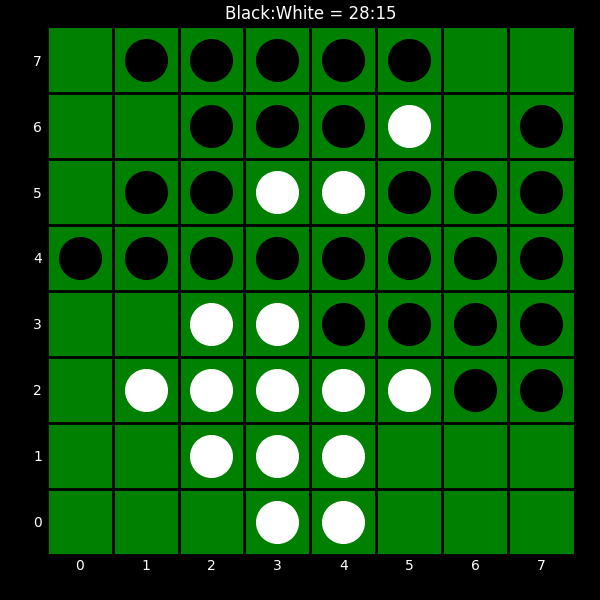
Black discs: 28
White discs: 15